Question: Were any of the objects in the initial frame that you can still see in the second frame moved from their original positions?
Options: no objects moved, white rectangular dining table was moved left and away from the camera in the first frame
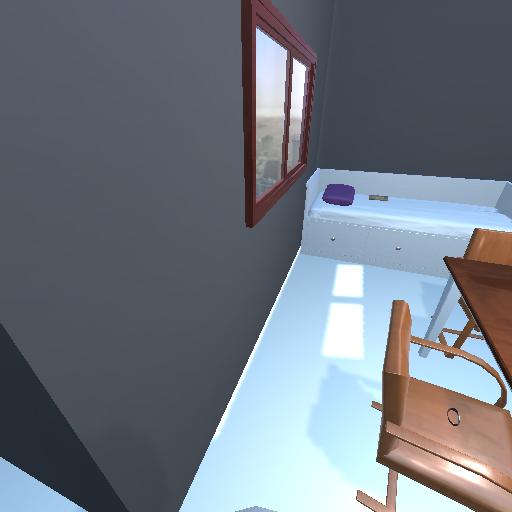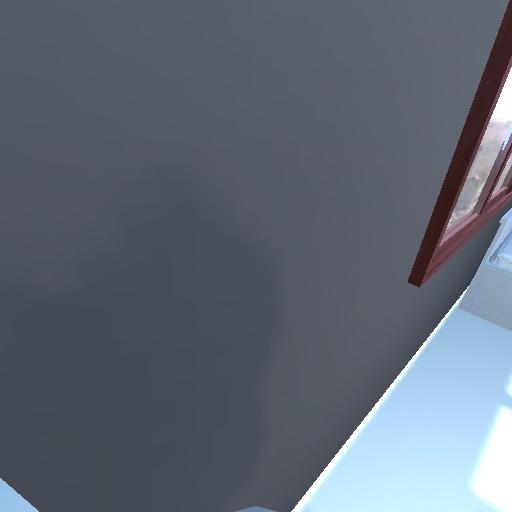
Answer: no objects moved